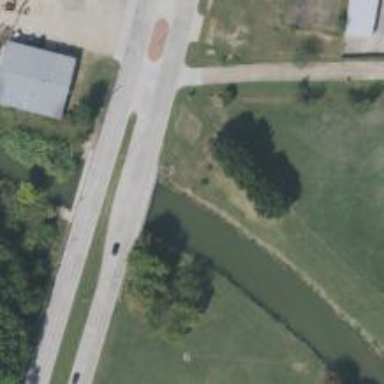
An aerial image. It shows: Secondary road with bridge.